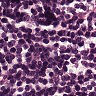
Metastatic tissue present: no